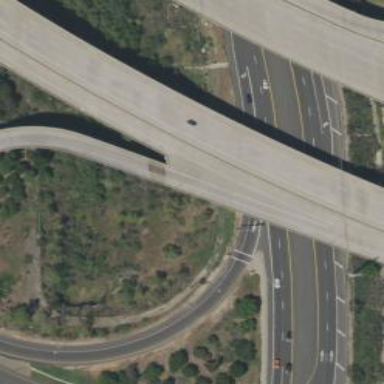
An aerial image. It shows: Asphalt motorway link.